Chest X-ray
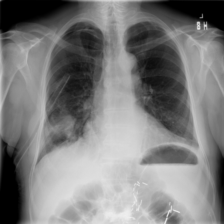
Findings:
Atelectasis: positive
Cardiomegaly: negative
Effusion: negative
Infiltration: negative
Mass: negative
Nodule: negative
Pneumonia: negative
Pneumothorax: positive
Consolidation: negative
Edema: negative
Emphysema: negative
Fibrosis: negative
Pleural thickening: negative
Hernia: negative